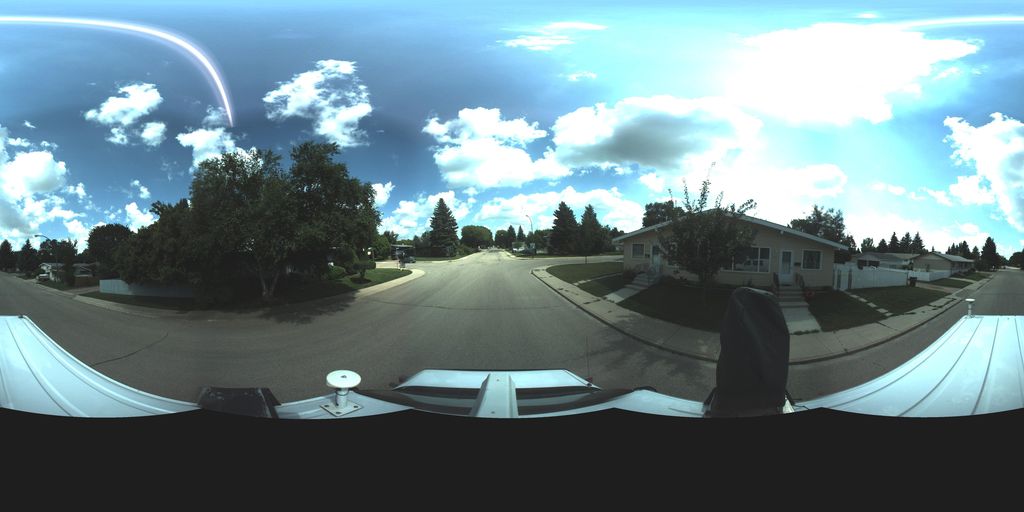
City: saskatoon